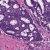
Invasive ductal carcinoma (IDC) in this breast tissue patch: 1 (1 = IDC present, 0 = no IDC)